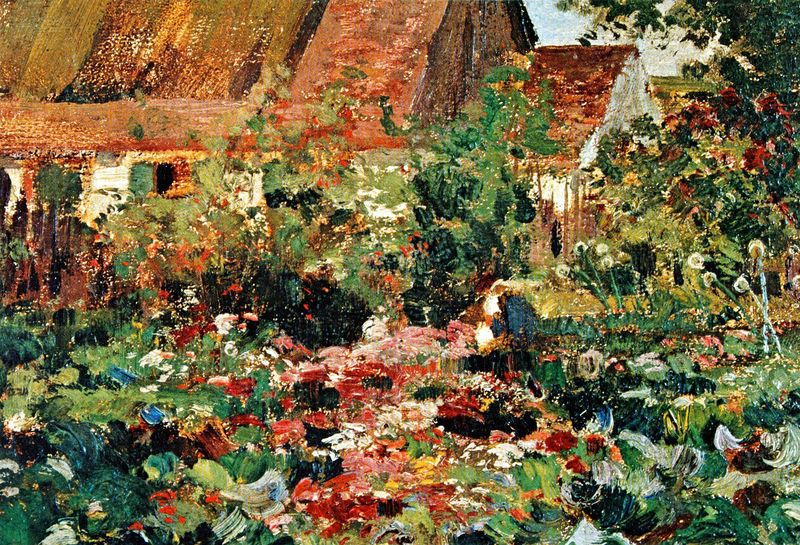
Titel: Sommerblüte in einem Dachauer Bauerngarten
Künstler: Fanny (Elisabeth) Edle von Geiger-Weishaupt
Institution: Privatbesitz
Schlagwörter: baum, blau, blätter, dunkel, gemälde, himmel, laub, schatten, weiß, bäume, gelb, grün, impressionismus, landschaft, ocker, teich, blume, blumen, braun, bunt, fenster, hell, holz, licht, orange, schwarz, tür, anlage, blüte, blüten, dach, gebäude, haus, obst, park, rasen, rosen, rot, wiese, zaun, expressionismus, wand, öl, feld, häuser, natur, strauch, busch, büsche, gebüsch, hütte, pastos, sonne, sträucher, blatt, pflanze, pflanzen, rosa, schön, wald, fensterläden, stock, frucht, früchte, garten, gemüse, ranken, löwenzahn, farbig, sommer, fassade, stab, abstrakt, farben, dorf, dächer, giebel, mauer, ziegel, farbe, bauernhof, hof, laden, läden, duktus, olive, impressionistisch, stil, ölfarbe, blumenwiese, frühling, impression, zwiebel, stiele, fensterladen, corinth, reetdach, scheune, strohdach, mohn, stengel, tupfen, pracht, stängel, landhaus, expressiv, salat, bauernhaus, beet, beete, rabatte, stauden, hochsommer, dücher, kate, freundlich, rote, gibel, malven, sonnenblume, pointiert, prachtvoll, vorgarten, gartenhaus, zwiebeln, farbenfroh, blumengarten, landgut, garte, arcxhitektur, bauerngarten, blumig, corinth?, cottage, erscheinugsfarbe, expressionisus, früchtw, lokalfarbe, monticelli, pontismus, pusteblume, pusteblumen, schlagladen, verwildert, lauch, landschaftlich, blütenmeer, #rot, bäiume